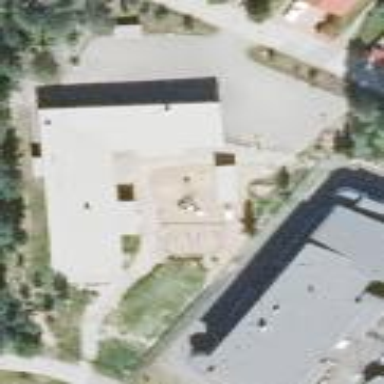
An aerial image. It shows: Kindergarten.